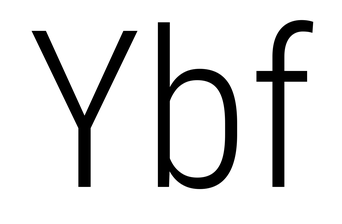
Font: Roboto_Condensed_Light